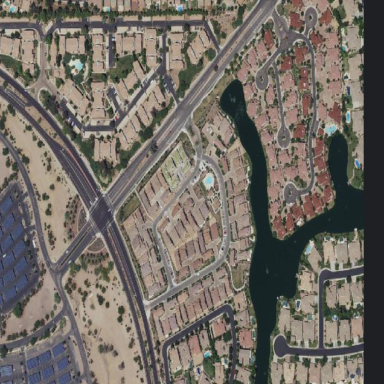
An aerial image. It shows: Residential area with apartments.